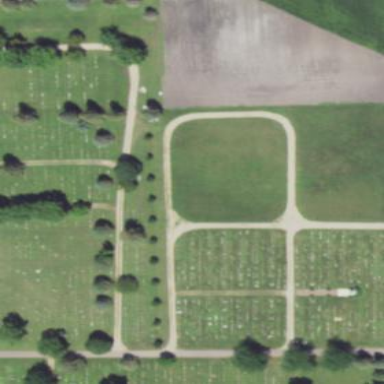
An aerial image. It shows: Cemetery.